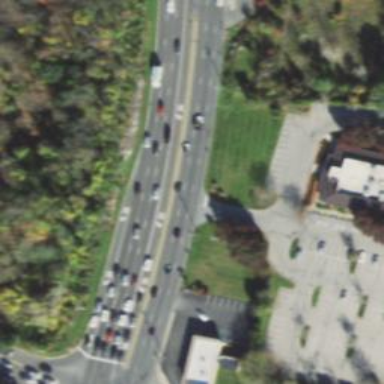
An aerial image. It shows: Asphalt road designated as trunk highway.